Aerial crown-view tile of a tropical tree (Barro Colorado Island, Panama), acquired 20240716:
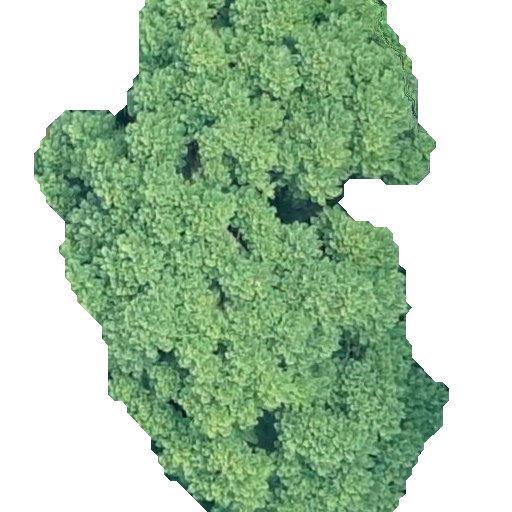
Species: Jacaranda copaia
GBIF accepted scientific name: Jacaranda copaia
Crown area: 263.189 m²